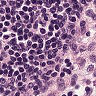
Metastatic tissue present: no